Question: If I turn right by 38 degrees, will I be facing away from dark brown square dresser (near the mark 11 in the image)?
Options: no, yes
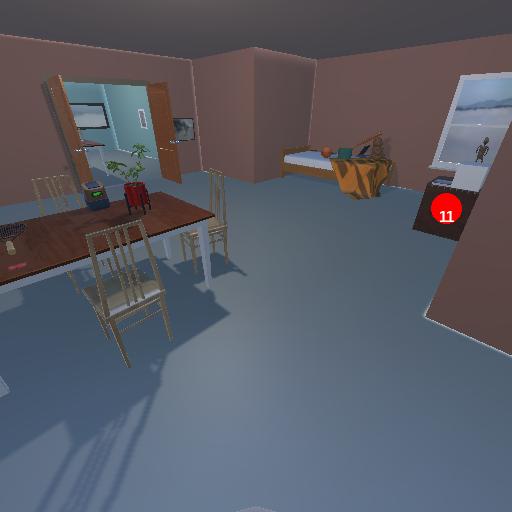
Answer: no